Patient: sex M, age 60
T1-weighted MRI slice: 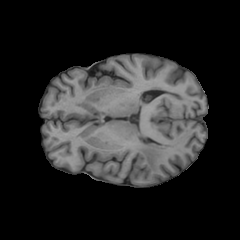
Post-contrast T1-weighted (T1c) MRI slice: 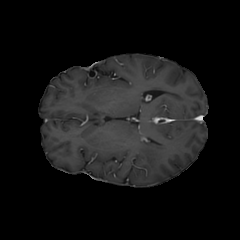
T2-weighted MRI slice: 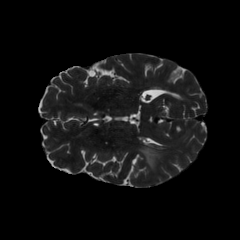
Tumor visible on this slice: yes
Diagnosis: Glioblastoma, IDH-wildtype
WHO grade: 4